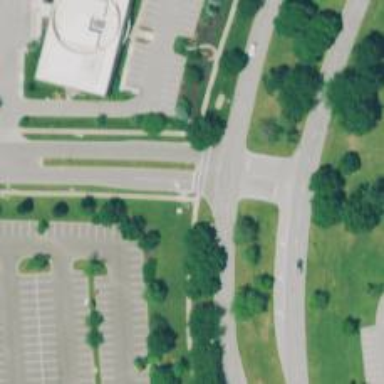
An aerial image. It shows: Solid stop line on the road marking.